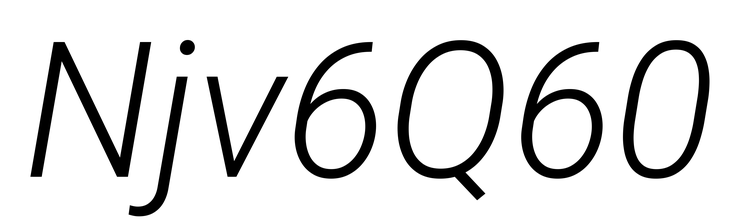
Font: Roboto-Italic_Light_Italic